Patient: sex M, age 60
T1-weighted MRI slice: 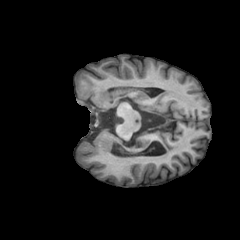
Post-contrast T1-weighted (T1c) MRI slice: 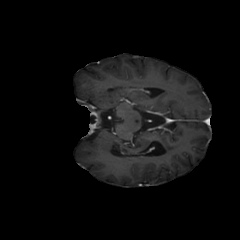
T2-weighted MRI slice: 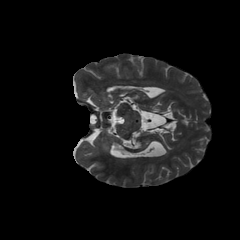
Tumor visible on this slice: no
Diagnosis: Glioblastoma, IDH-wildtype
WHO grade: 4